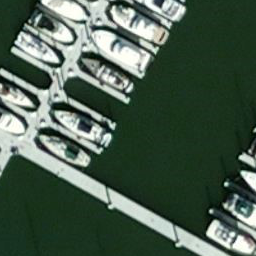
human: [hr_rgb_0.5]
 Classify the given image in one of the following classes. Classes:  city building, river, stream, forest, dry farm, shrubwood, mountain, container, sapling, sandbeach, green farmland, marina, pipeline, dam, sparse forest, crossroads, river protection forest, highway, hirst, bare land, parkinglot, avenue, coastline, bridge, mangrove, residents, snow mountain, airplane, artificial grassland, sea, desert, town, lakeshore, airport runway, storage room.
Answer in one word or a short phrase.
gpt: marina